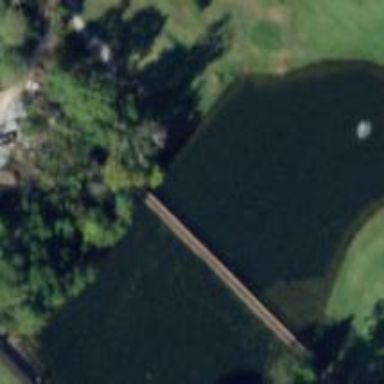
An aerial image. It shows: Water hazard on golf course. The hazard is natural water feature.